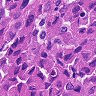
Metastatic tissue present: yes